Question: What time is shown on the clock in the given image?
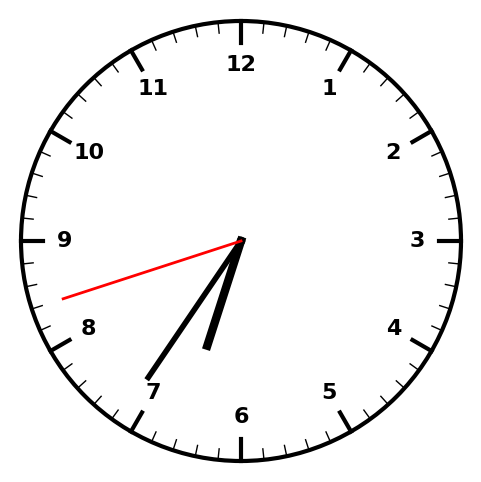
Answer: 06:35:42